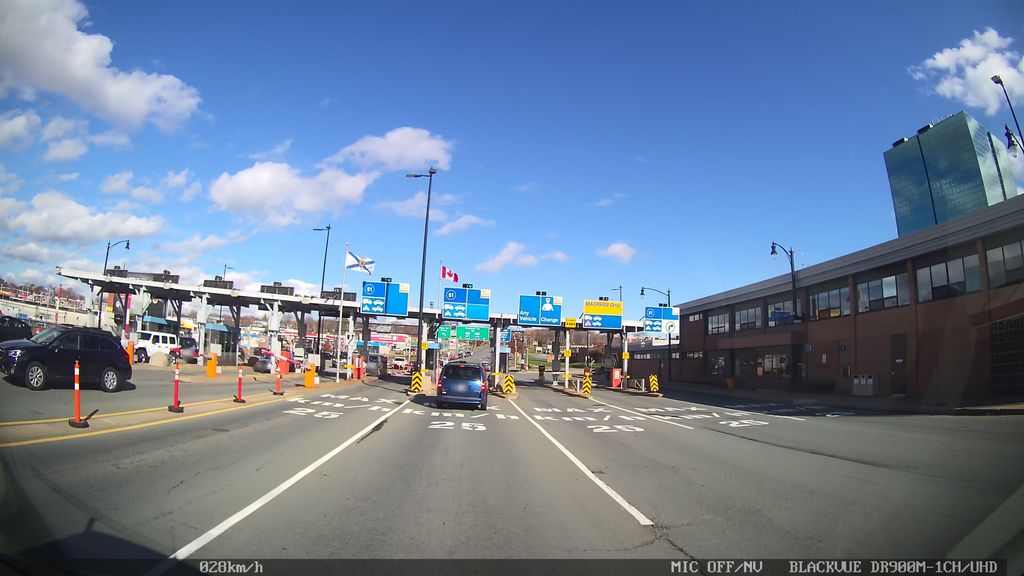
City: halifax